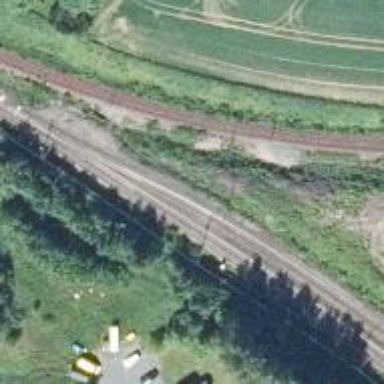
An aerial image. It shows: Railway signal.